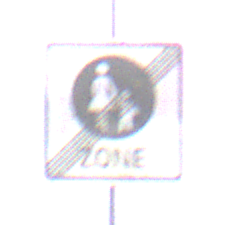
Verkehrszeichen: EndeFussgaengerzone
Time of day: MorningAfternoon
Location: Outdoor (Nature)
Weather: Overcast
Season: NotSpecified
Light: Natural